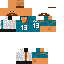
A male human skin with medium skin, wearing brown long hair dressed in a blue tshirt and black pants, featuring a closed mouth.